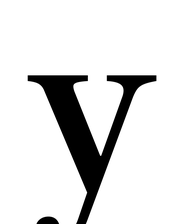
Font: LibreCaslonText_Medium